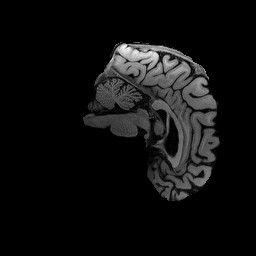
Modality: T1w
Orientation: sagittal
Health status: healthy